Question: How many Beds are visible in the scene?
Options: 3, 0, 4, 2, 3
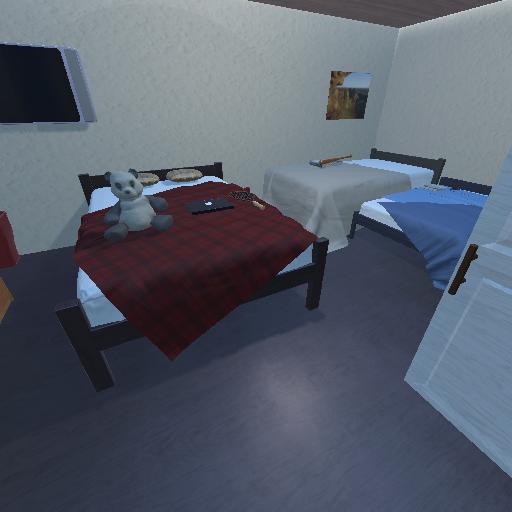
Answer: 3